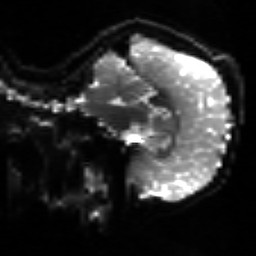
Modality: sbref
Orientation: sagittal
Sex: female
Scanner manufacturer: siemens
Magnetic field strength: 3 T
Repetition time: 5 s
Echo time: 0.071 s